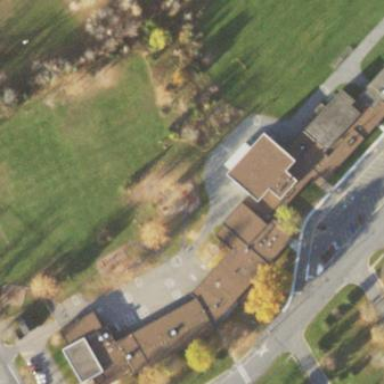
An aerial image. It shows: School.